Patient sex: M
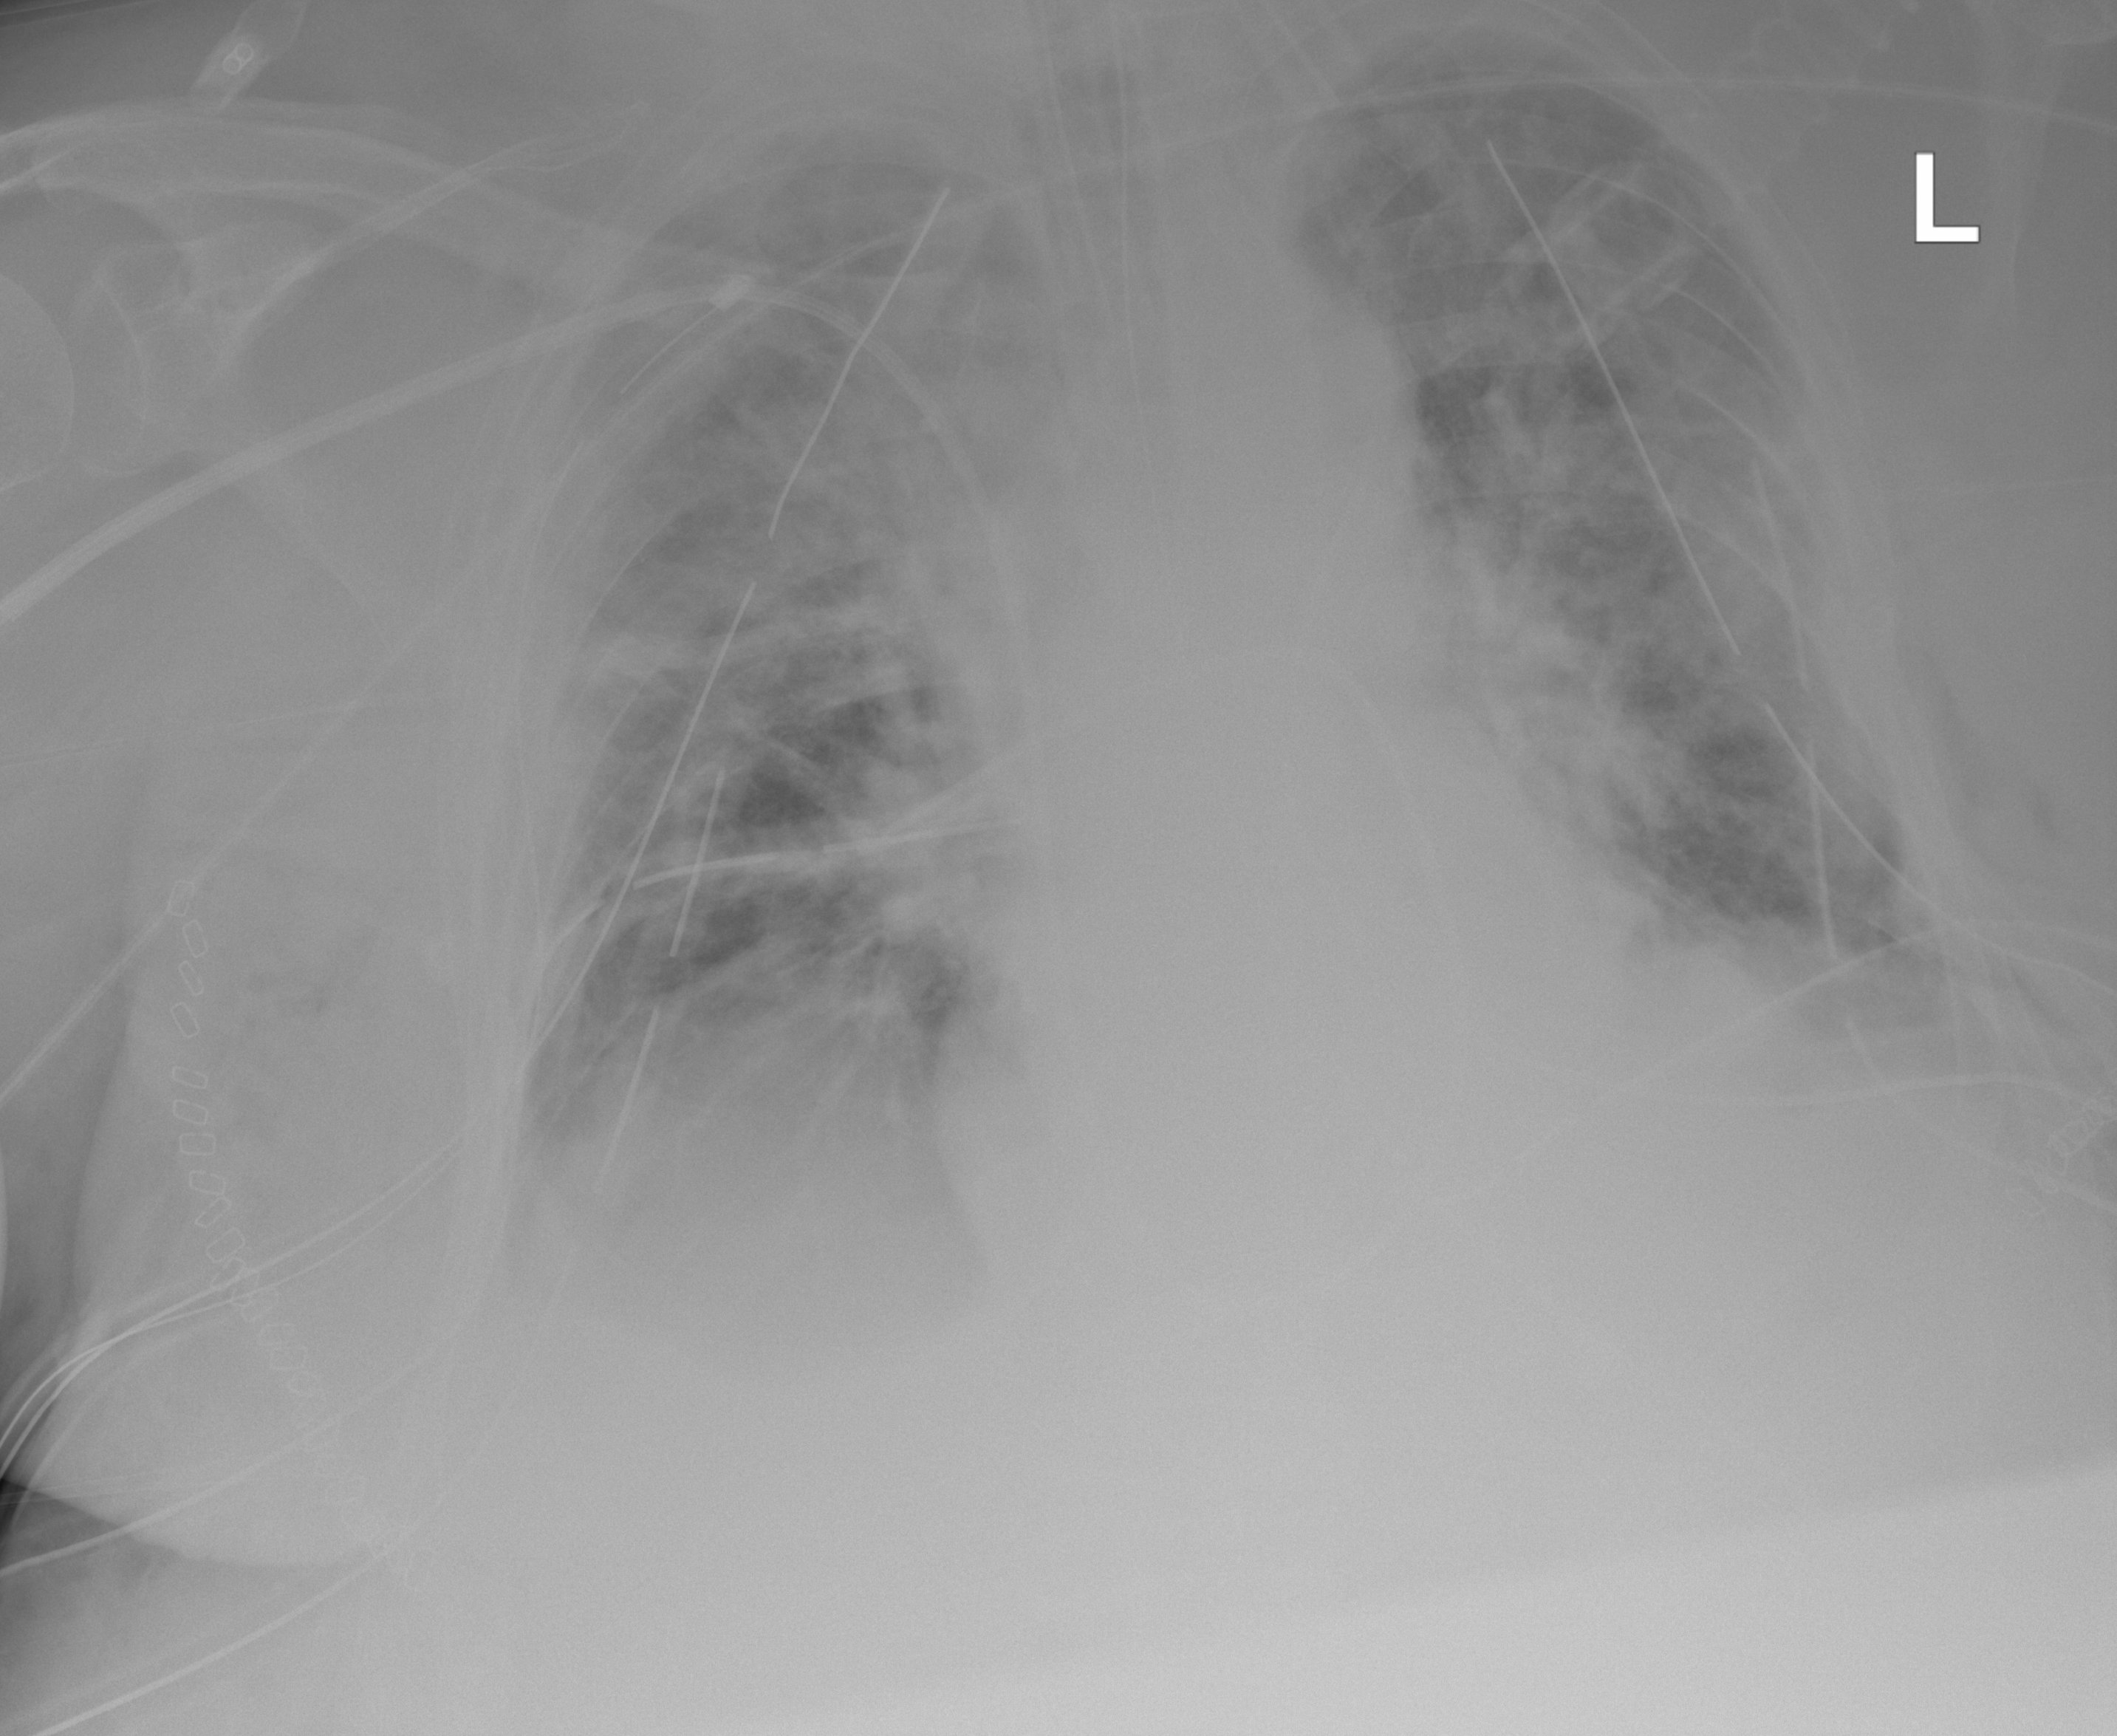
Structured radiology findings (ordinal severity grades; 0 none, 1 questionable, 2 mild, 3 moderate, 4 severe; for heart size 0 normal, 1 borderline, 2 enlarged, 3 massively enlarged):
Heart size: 0
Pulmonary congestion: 0
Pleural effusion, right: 2
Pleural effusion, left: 2
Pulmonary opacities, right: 0
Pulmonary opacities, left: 0
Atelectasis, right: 0
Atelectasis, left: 0